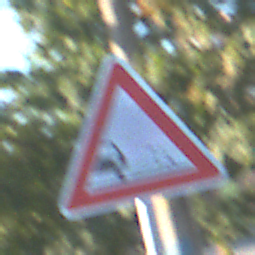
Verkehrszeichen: SplittSchotter
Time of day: MorningAfternoon
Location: Outdoor (Urban)
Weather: Clear
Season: NotSpecified
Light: Natural